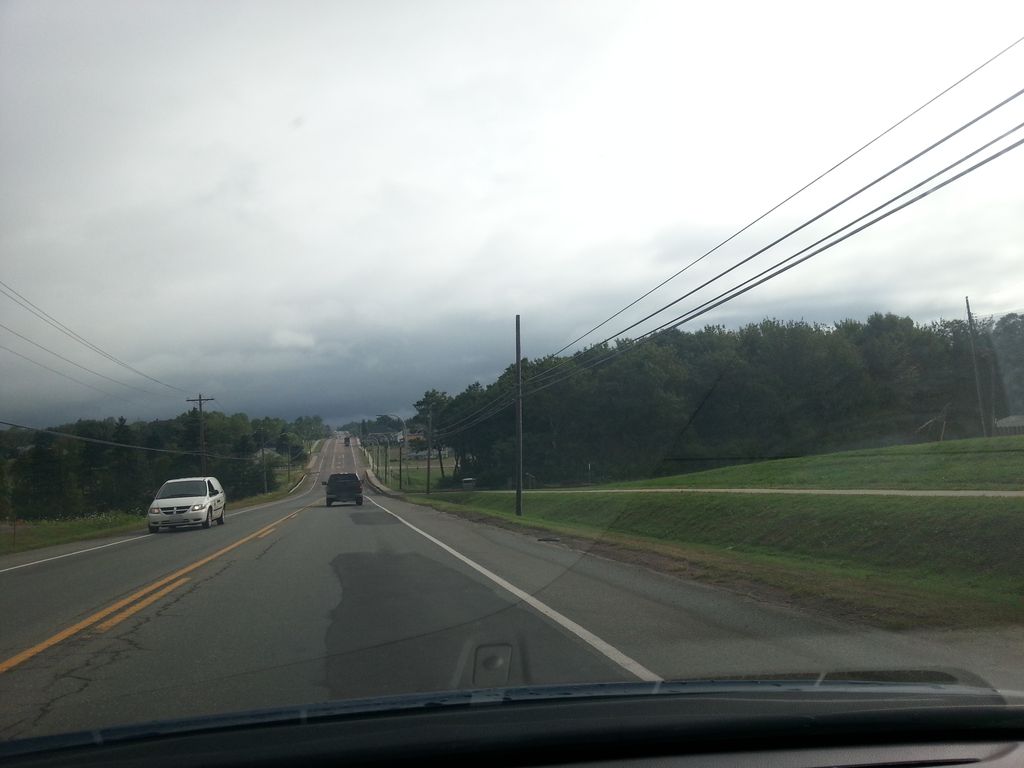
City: charlottetown